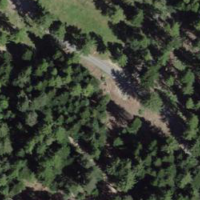
EUNIS habitat code: 43
Species observed at this site:
Petasites albus